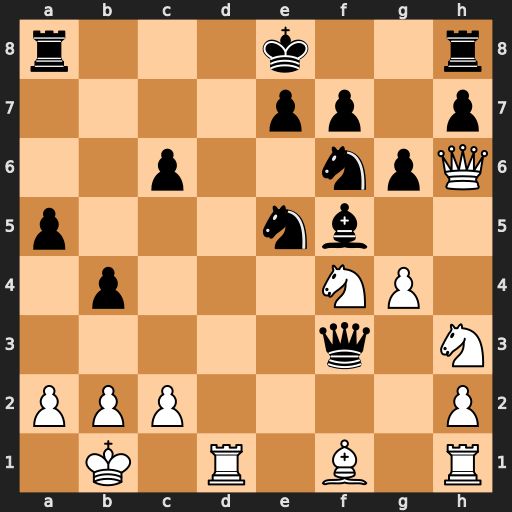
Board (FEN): r3k2r/4pp1p/2p2npQ/p3nb2/1p3NP1/5q1N/PPP4P/1K1R1B1R
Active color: w
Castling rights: kq
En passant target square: -
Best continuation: Bg2 Bxc2+ Kxc2